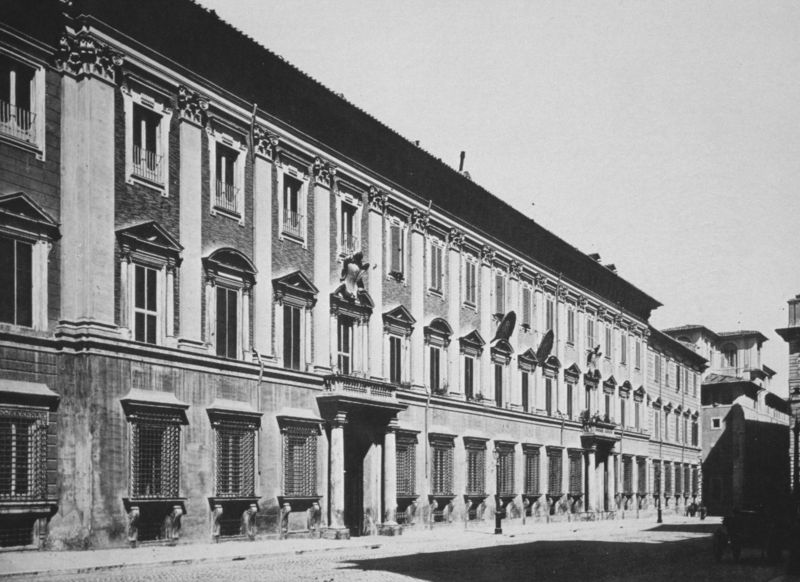
Titel: Palazzo Chigi Odescalchi (Fassade)
Künstler: Giovanni Lorenzo Bernini
Standort: Roma
Institution: Palazzo Chigi-Odescalchi
Schlagwörter: himmel, schatten, weiß, dreieck, stadt, fenster, grau, licht, schmuck, schwarz, strasse, säule, säulen, tür, dach, gebäude, haus, schloss, weg, architektur, stein, gitter, sonne, klassizismus, renaissance, kamin, balkon, bogen, fassade, gasse, italien, perspektive, türen, dorf, giebel, mauer, platz, pilaster, auto, wagen, vorsprung, symmetrie, ornamente, verzierung, geländer, tor, foto, fotografie, photographie, eingang, erker, gehsteig, palast, palazzo, balustrade, schlicht, deko, schwarz-weiß, kapitelle, rom, kapitell, photo, dreiecksgiebel, portal, wappen, sims, gesims, gitterfenster, florenz, historismus, etagen, fahrzeug, schindeln, geschoss, bauwerk, lisenen, tympanon, ädikula, medici, segmentgiebel, palladio, tympanen, protal, klassizissmus, vicenza, weeg, einagng, vergitterte fenster, fenbster, historimus